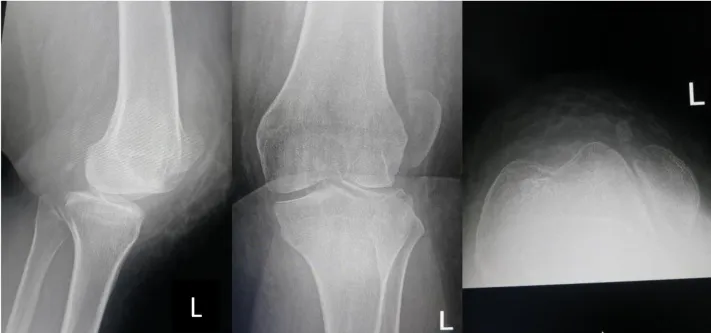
X ray AP, lateral and skyline view radiograph show the lateral patellar dislocation.
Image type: radiology (x_ray)